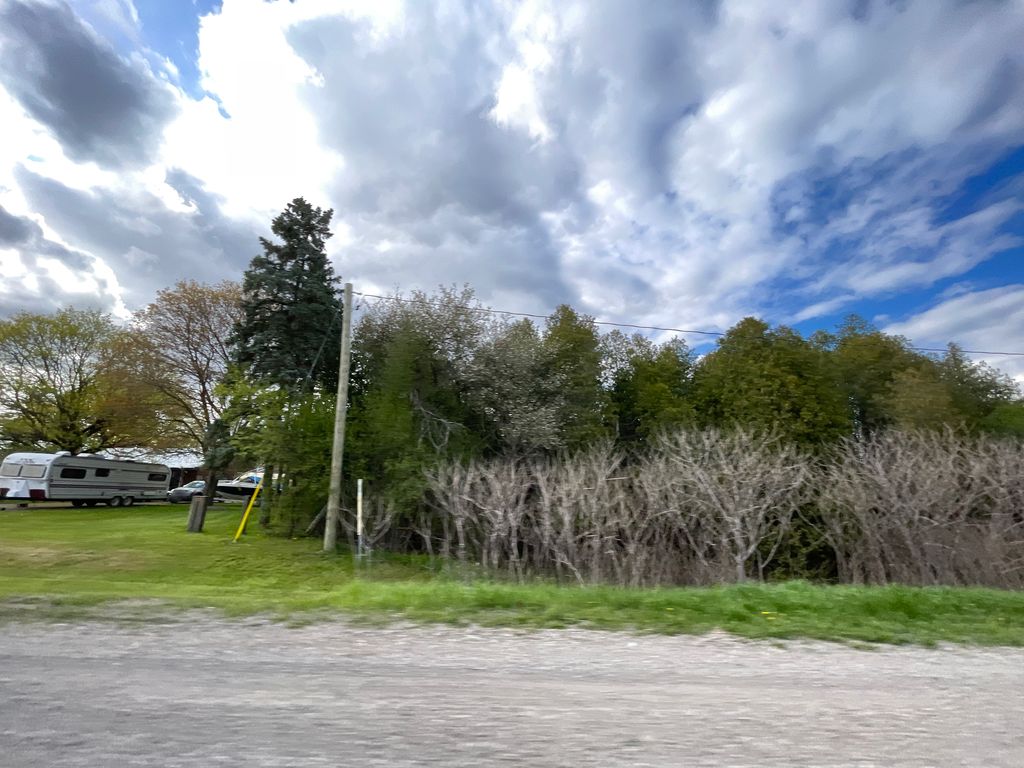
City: kitchener-waterloo